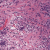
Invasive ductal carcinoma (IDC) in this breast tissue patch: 1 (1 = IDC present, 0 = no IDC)